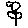
Label: flower